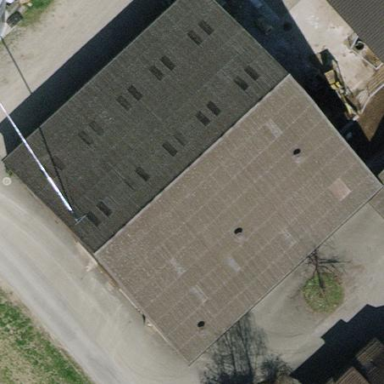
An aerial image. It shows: Building with tile roof.